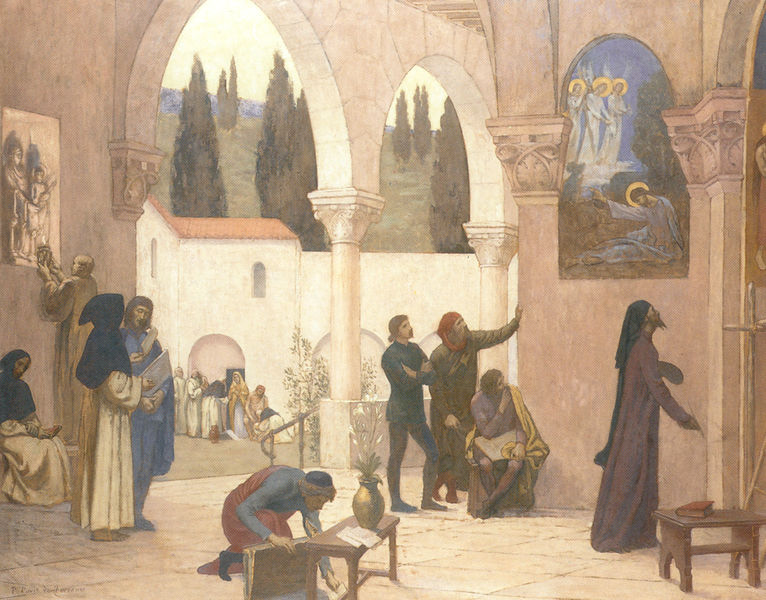
Titel: Inspiration Chrétienne
Künstler: Pierre Puvis de Chavannes
Standort: Washington (District of Columbia)
Institution: National Museum of American Art, Smithsonian Institution
Schlagwörter: baum, berg, blau, blätter, dunkel, gemälde, himmel, mann, umhang, weiß, bäume, frauen, grün, landschaft, menschen, stadt, blume, blumen, braun, fenster, frau, hell, hintergrund, kleider, licht, marmor, männer, pfeiler, raum, schwarz, stuhl, säule, säulen, tisch, tische, ausblick, dach, gras, haus, rot, wiese, malerei, alt, bart, bärte, mütze, architektur, stehen, bild, gesten, häuser, hügel, natur, strauch, kirche, boden, geistlicher, gewand, gold, sitzend, gewänder, personen, gotik, renaissance, engel, garten, vase, zypressen, topf, bilder, bogen, italien, süden, berge, dächer, mauer, lila, hof, platz, bank, besucher, hocker, rundbogen, tannen, wandgemälde, wandmalerei, atelier, maler, geländer, zeigen, betrachter, halle, bögen, loggia, offen, antike, buch, kloster, kreuz, orient, religion, palast, ideal, zypresse, künstler, straßenszene, nonne, mosaik, beten, gebet, arkaden, kapitelle, gestalten, betrachten, kapitell, villa, heiligenschein, nimbus, jesus, mittelalter, rundbögen, priester, mönch, hain, historismus, bettler, mönche, umhänge, mappe, kutten, pinien, tempel, heilige, pinie, fresko, ansehen, wandbild, kaputze, kapuze, heiligenbild, akanthus, arkarde, kruez, zeichnug, bägen, malereien, heiligenscheine, nonnen, kirchenmaler, kapuzen, ausmalung, kunstwerke, drei engel, pietro, old, mömnche, bewunderiung, temp, stuhl vase